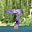
Label: 7